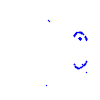
Particle: proton